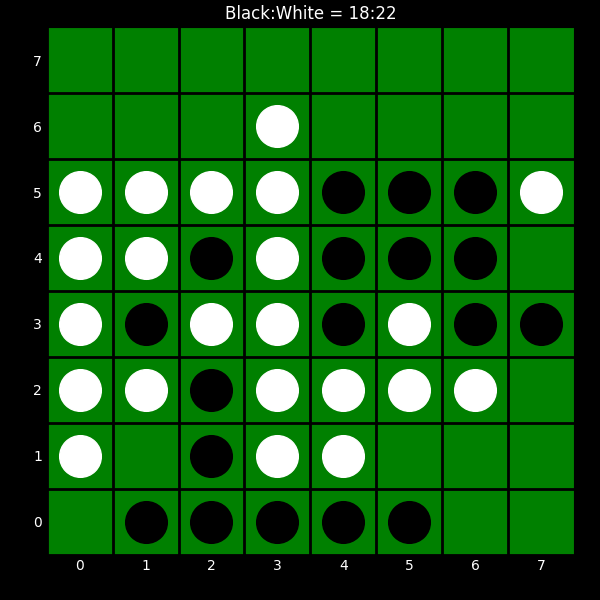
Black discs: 18
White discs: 22